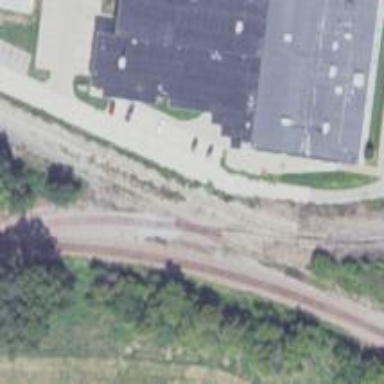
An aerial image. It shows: Railway crossing.